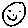
Label: smiley face